Field crop: maize
Growth stage: 1
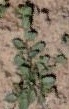
Species: convolvulus